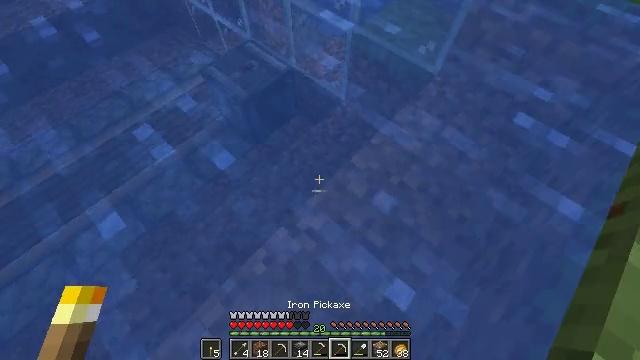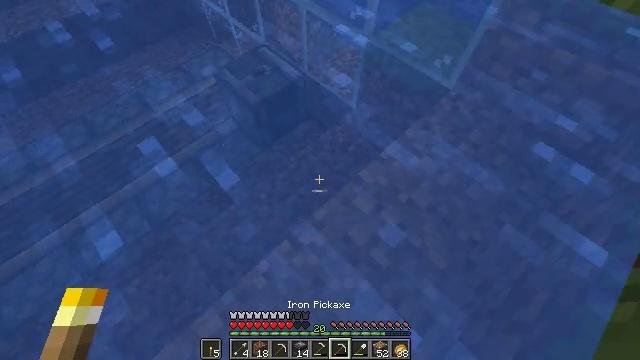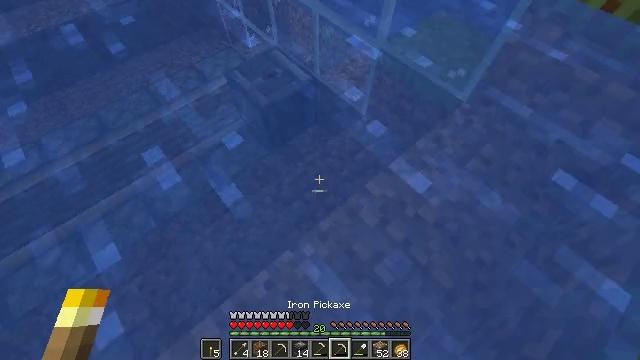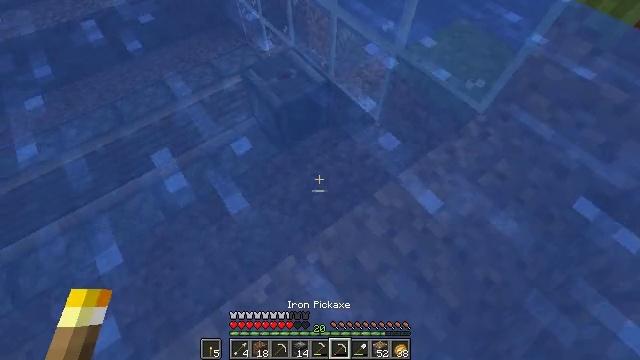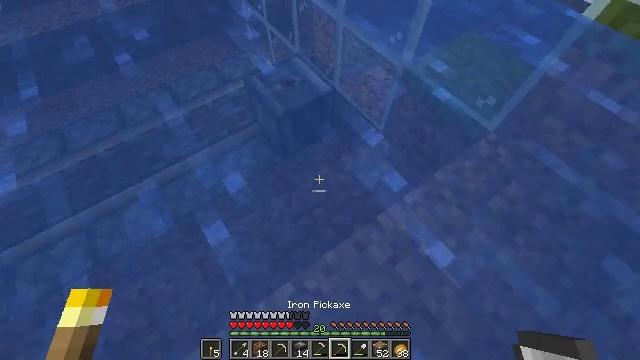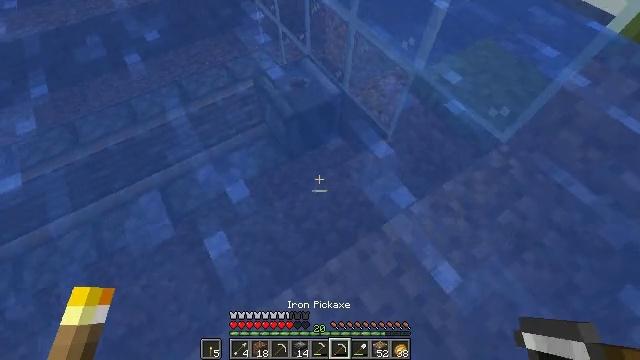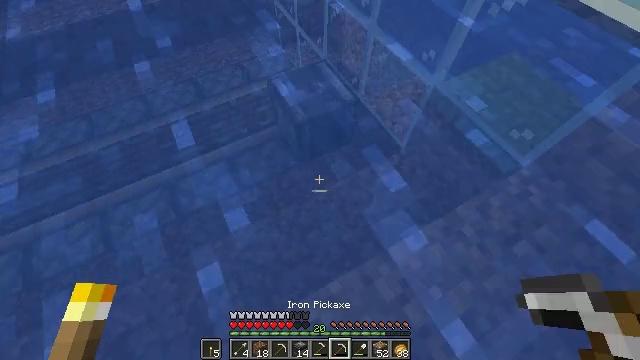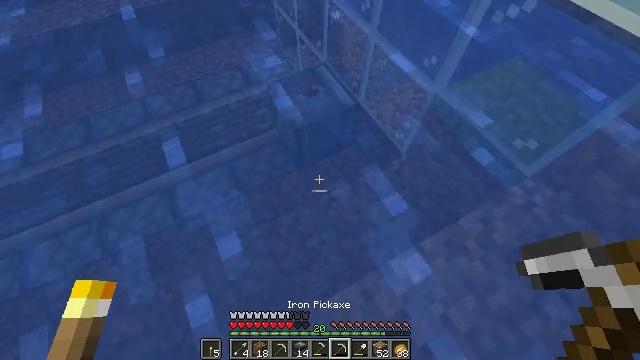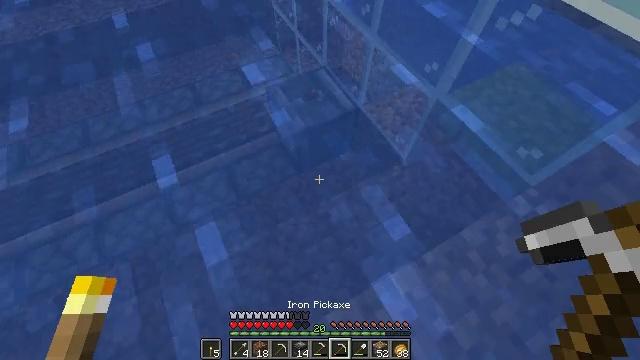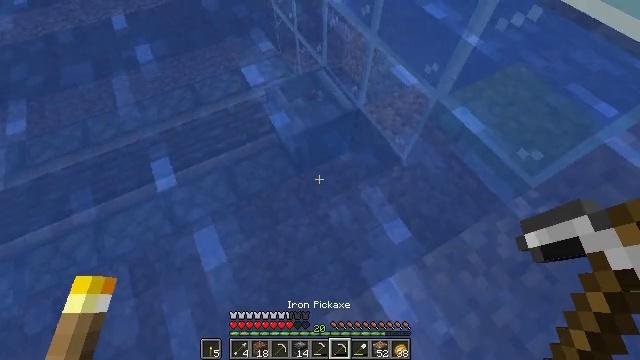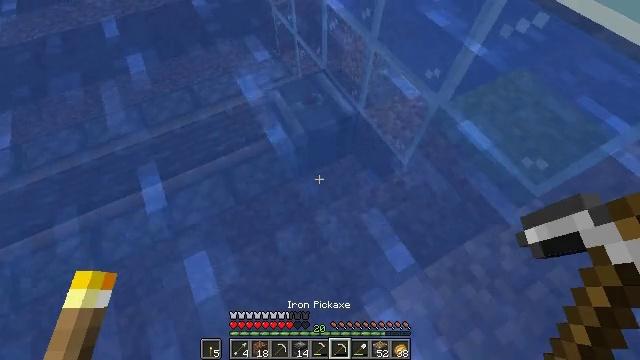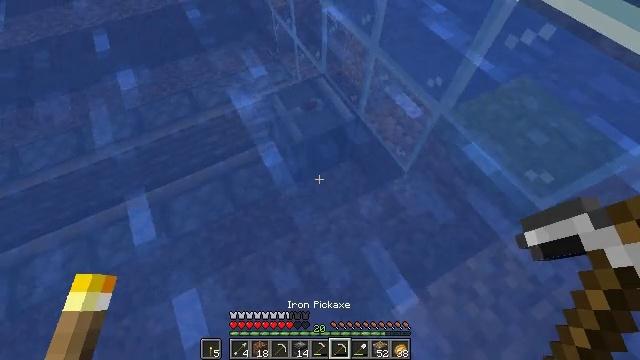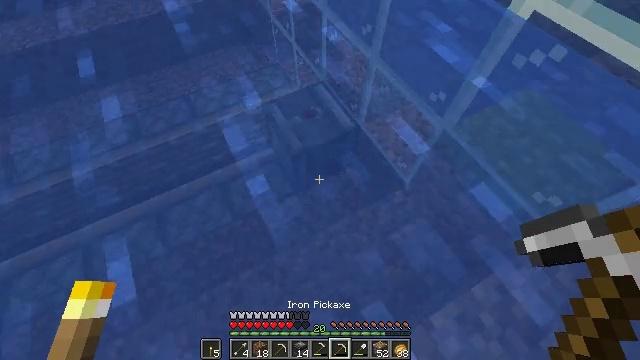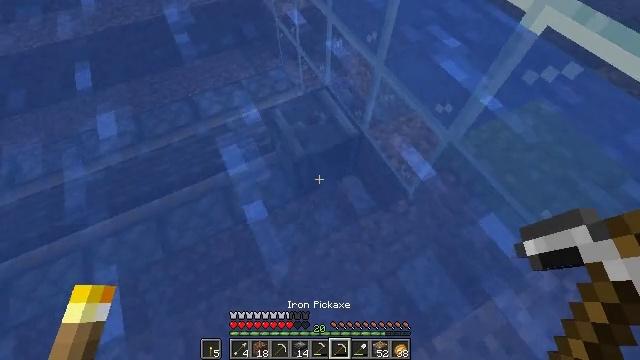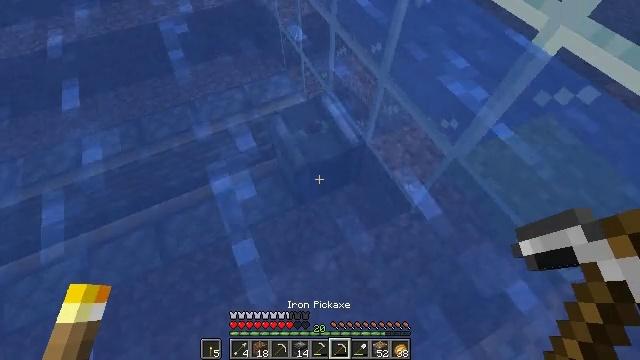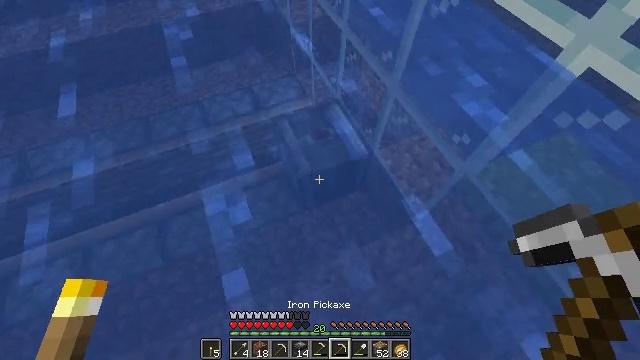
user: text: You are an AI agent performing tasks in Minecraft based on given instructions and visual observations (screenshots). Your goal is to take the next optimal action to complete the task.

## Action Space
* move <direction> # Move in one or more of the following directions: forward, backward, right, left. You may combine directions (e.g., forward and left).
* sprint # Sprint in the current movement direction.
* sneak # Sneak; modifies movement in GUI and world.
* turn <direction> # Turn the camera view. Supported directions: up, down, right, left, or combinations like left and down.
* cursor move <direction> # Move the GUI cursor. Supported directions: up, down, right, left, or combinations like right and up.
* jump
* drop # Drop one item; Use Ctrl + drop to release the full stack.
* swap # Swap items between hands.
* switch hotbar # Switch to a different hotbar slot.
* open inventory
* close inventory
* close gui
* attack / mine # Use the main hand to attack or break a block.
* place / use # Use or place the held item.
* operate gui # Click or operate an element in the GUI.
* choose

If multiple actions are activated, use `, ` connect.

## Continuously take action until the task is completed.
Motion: motion action
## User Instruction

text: Retrieve the observer from a structure.
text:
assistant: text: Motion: move forward, sprint, turn left
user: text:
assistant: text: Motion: move forward, sprint, turn left
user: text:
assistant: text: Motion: move forward, sprint, turn left
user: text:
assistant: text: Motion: move forward, turn left
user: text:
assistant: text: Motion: move forward, turn left
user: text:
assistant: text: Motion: move forward, turn left
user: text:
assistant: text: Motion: move forward, sprint
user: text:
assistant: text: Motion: move forward, sprint
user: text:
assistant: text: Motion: move forward, sprint
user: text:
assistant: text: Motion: move forward, sprint
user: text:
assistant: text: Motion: move forward
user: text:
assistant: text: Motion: move forward
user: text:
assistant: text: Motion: move forward, turn left
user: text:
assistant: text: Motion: move forward, turn left
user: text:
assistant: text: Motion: move forward, turn left
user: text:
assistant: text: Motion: move forward, turn left
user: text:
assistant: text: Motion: turn left
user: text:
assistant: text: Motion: turn left
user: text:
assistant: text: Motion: turn left
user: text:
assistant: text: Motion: no_op
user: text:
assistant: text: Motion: sneak
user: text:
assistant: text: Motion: sneak
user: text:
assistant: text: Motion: sneak
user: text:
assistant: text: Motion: sneak, turn right and up
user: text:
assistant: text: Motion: sneak, turn right and up
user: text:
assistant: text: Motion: sneak, turn right and up
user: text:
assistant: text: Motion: sneak, turn right and up
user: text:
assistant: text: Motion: sneak, turn right and up
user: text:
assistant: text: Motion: turn up
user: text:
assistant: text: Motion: no_op